Field crop: maize
Growth stage: 2
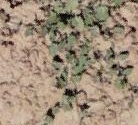
Species: convolvulus